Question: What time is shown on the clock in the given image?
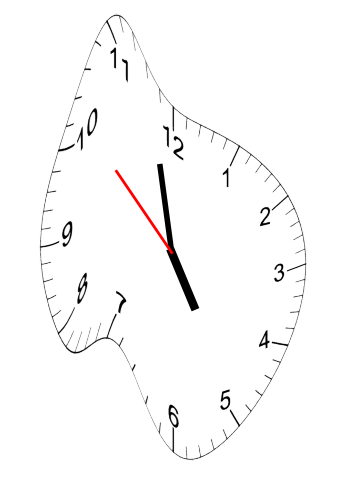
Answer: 04:57:52